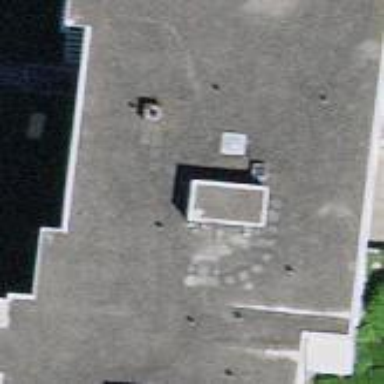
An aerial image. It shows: Building.